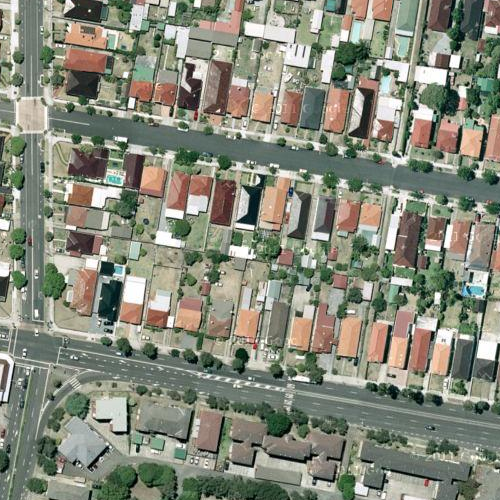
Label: sydney